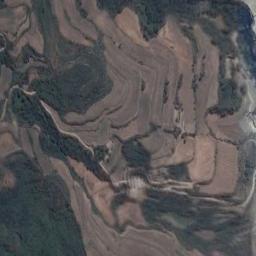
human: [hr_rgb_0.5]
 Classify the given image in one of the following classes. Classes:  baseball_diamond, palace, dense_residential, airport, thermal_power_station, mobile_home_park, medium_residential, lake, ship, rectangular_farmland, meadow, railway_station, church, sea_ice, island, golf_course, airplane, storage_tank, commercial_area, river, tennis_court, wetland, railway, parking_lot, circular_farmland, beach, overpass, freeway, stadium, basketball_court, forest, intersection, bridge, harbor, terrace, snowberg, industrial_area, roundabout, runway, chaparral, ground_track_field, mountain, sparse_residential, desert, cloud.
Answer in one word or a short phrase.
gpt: terrace